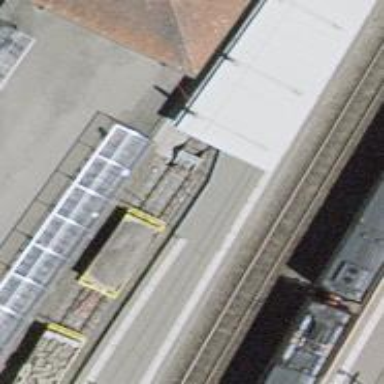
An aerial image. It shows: Stop for light rail public transport at railway station.